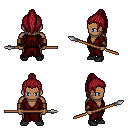
a pixel art fantasy rpg character, male body template, human, dark skin, red robe, magenta pants, brunette long topknot hairstyle, leather bracers, black shoes, spear, four views (front, back, left, right), 2x2 character sprite sheet, small pixel art, hard edges, no anti-aliasing